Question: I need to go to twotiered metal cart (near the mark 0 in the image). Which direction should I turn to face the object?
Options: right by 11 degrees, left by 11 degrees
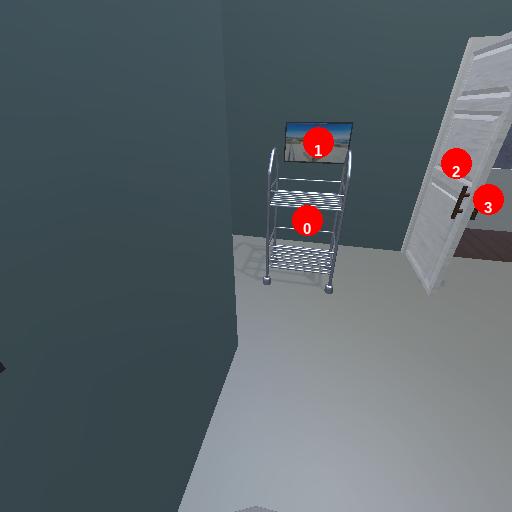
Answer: right by 11 degrees